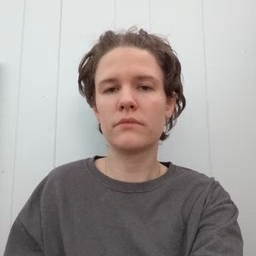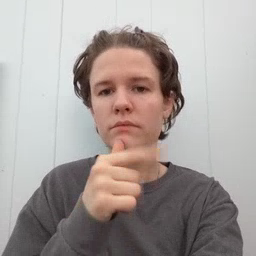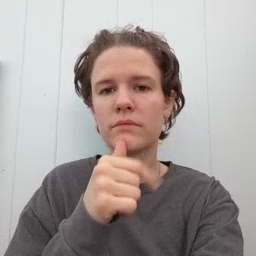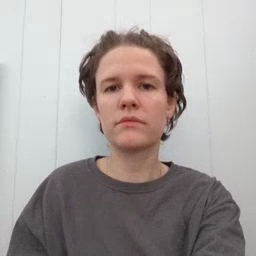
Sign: who